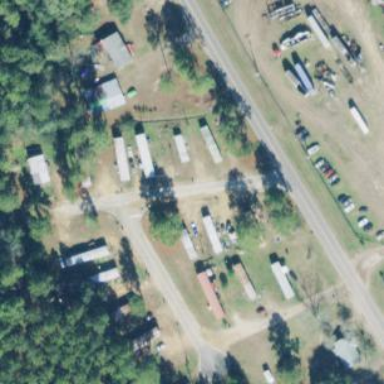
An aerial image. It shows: Residential area designated as trailer park.